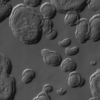
Label: not_dusty